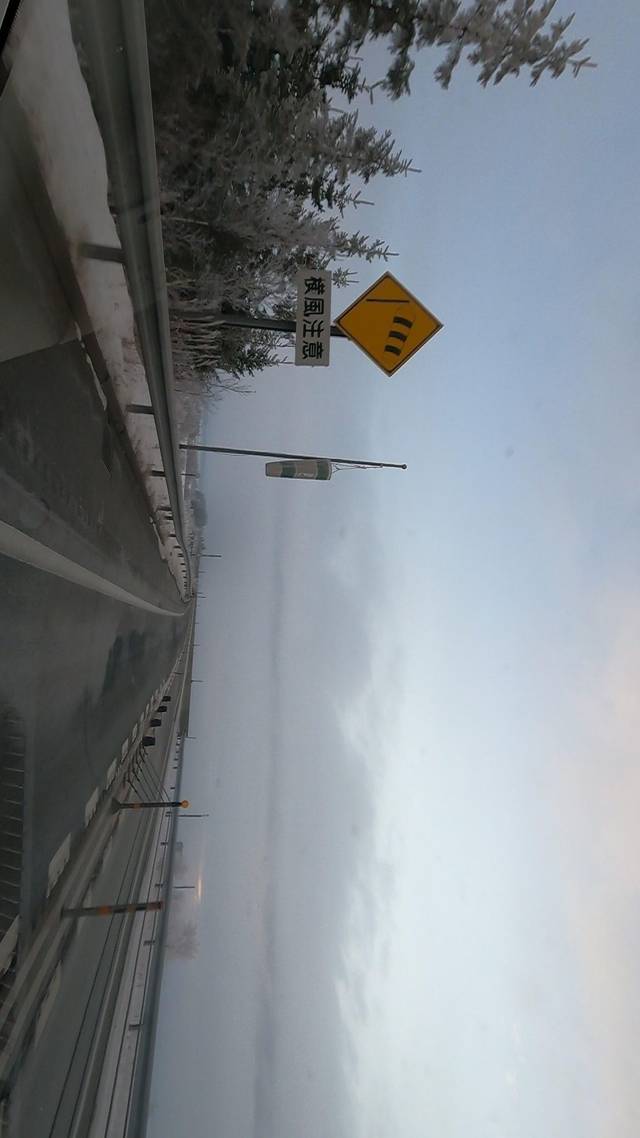
Region: Japan
Coordinates: 42.881, 141.646